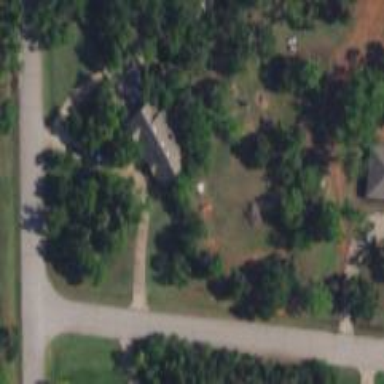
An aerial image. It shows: Driveway.